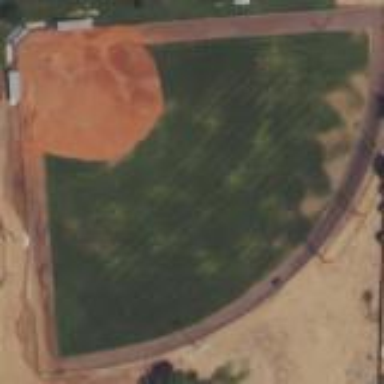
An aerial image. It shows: Baseball pitch for leisure land.